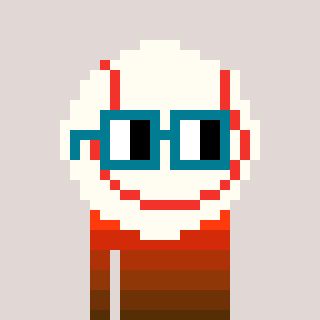
a pixel art character with square dark green glasses, a baseball ball-shaped head and a teal-colored body on a warm background